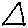
Label: triangle